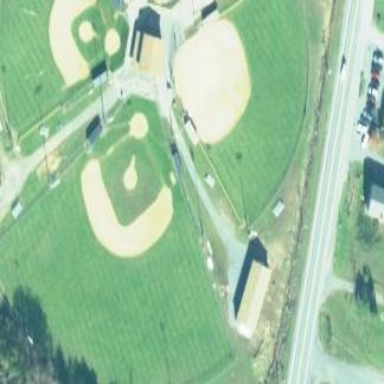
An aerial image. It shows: Baseball pitch for leisure land.